Field crop: tomato
Growth stage: 2
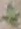
Species: solanum